Question: I have a pretty basic question that confuses me for some strange reason.
I have two tables, one is the table Pages and the other is the Menus. I am wondering, what is the benefits of using another table for mapping? Below is the two implementations that I am thinking:

The only difference I see is the way that I search.
For example in the first implementation:
a) if I want all the pages of a specific menu, I'll query all the page_ids of the specific menu name and I'll join them with the id of the table Pages (which is why I think this implementation is more slow).
b) if I want all the menus of a specific page I will search all the menus that have the page_id of the specific page.
In the second implementation is more typical and straightforward (and with more joins).
I think that the second implementation is the right one because it is faster (I guess, because it queries only between ids which is indexes instead of searching in menus names as I mentioned above in a)).
Or is there any other particular reason? Are these two designs identical in a matter of what they can accomplish or are there any other limitations in the first design and I always should choose the second one?
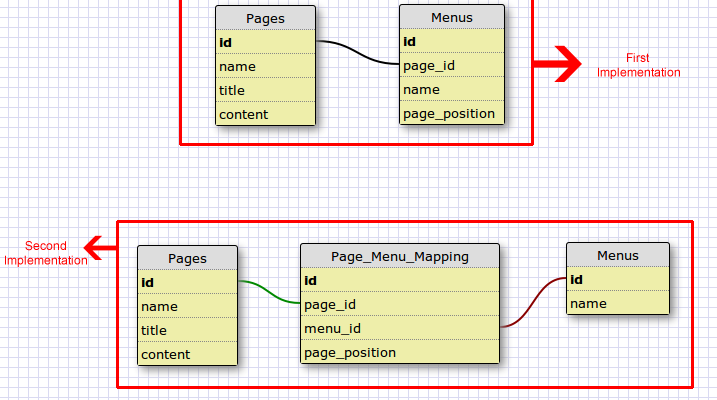
Answer: The two options are NOT identical; the latter is the correct choice to use in a many-to-many design. Using a joining table means that you can have many pages (A, B, C) and many menus (1,2,3) and you can associate a set of menus with a set of pages (yielding A1, A2, A3, B1, B2, B3, C1, C2, C3).
The first design assumes that any given menu can only have 1 page associated with it. Menu 1 can only be associated with one page (will it be A, B, or C?). To associate the same menu with multiple pages, you'll need to have one row in your menu table for each associated page.